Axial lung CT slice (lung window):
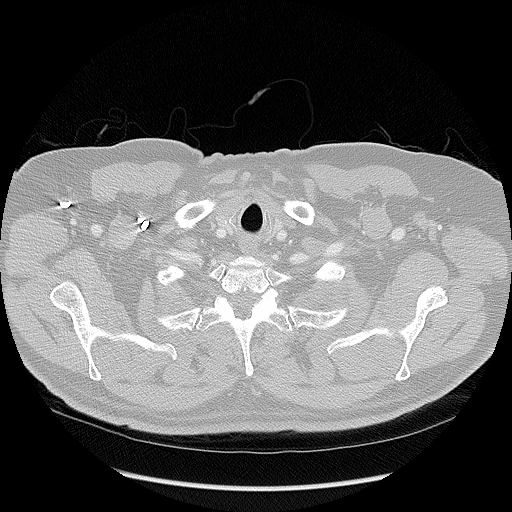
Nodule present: no